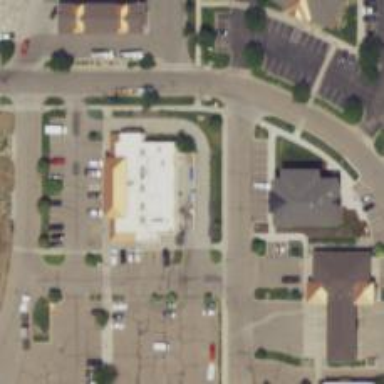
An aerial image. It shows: Grocery shop.